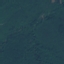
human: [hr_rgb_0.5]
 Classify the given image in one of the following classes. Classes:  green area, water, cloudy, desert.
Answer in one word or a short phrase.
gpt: green area